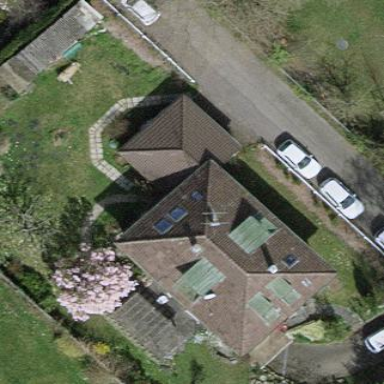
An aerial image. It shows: Garden enclosed by fence.